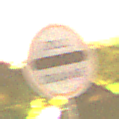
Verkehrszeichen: Zollstelle
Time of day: Night
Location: Outdoor (Suburban)
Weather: Clear
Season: NotSpecified
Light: Artificial